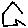
Label: hexagon